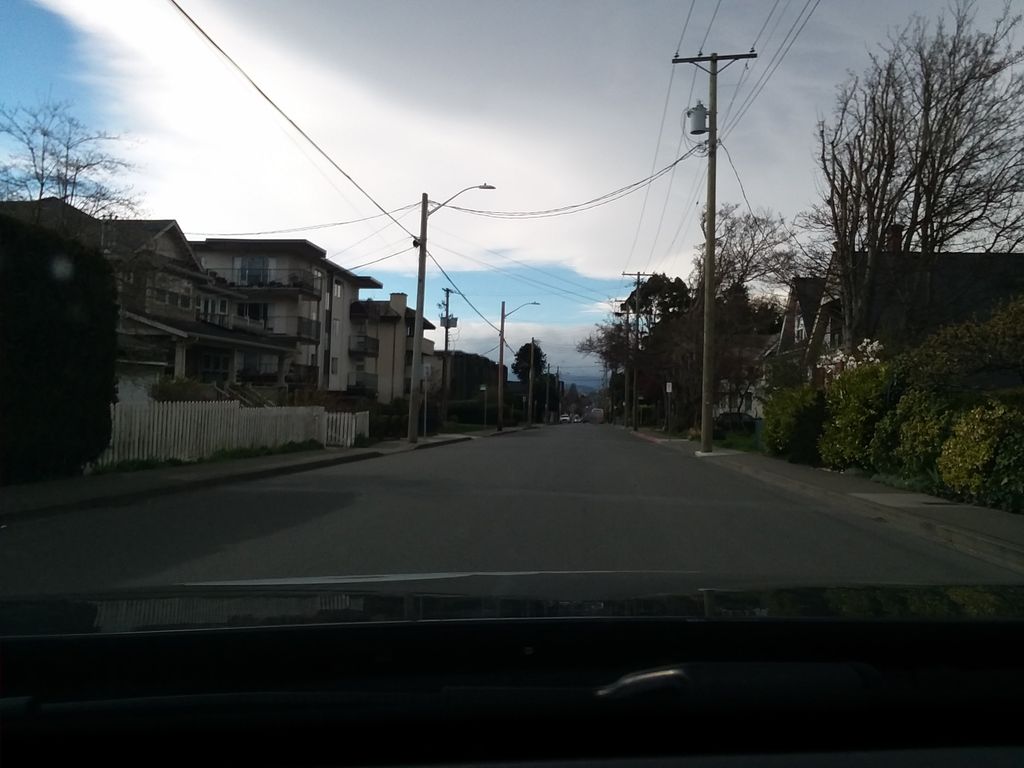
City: victoria